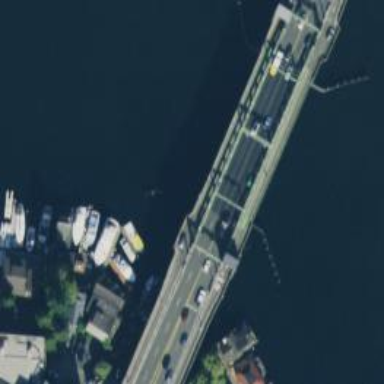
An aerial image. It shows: Movable bridge for cyclists on cycleway.